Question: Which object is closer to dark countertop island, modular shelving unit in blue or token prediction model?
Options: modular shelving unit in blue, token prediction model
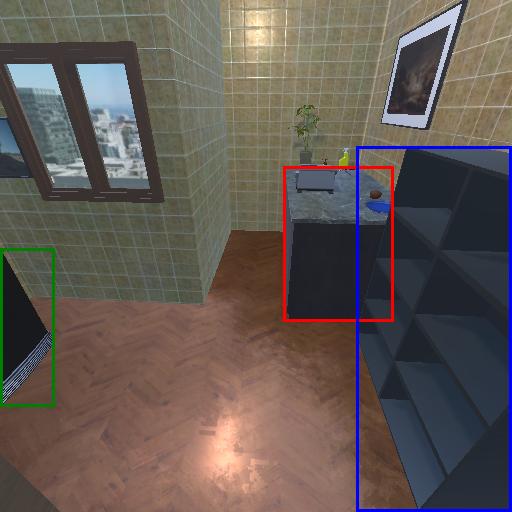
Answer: modular shelving unit in blue